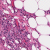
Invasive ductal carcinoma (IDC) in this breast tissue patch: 0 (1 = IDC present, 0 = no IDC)